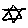
Label: star